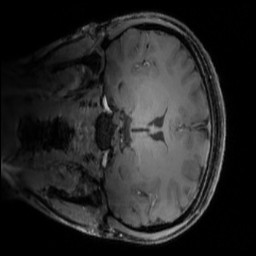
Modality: MP2RAGE
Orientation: coronal
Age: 21
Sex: female
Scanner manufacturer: siemens
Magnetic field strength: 6.98 T
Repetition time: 6 s
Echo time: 0.00283 s